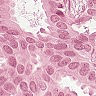
Metastatic tissue present: yes